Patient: sex M, age 58
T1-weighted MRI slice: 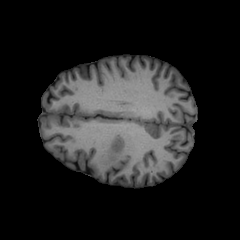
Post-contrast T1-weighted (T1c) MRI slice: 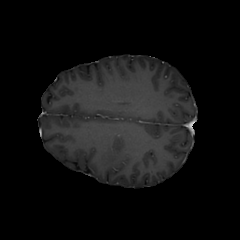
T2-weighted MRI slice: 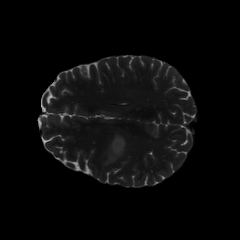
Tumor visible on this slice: yes
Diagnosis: Glioblastoma, IDH-wildtype
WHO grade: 4